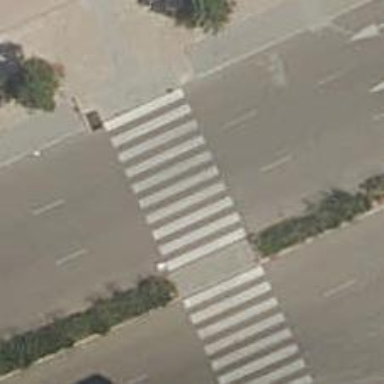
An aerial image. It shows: Crossing on footway.